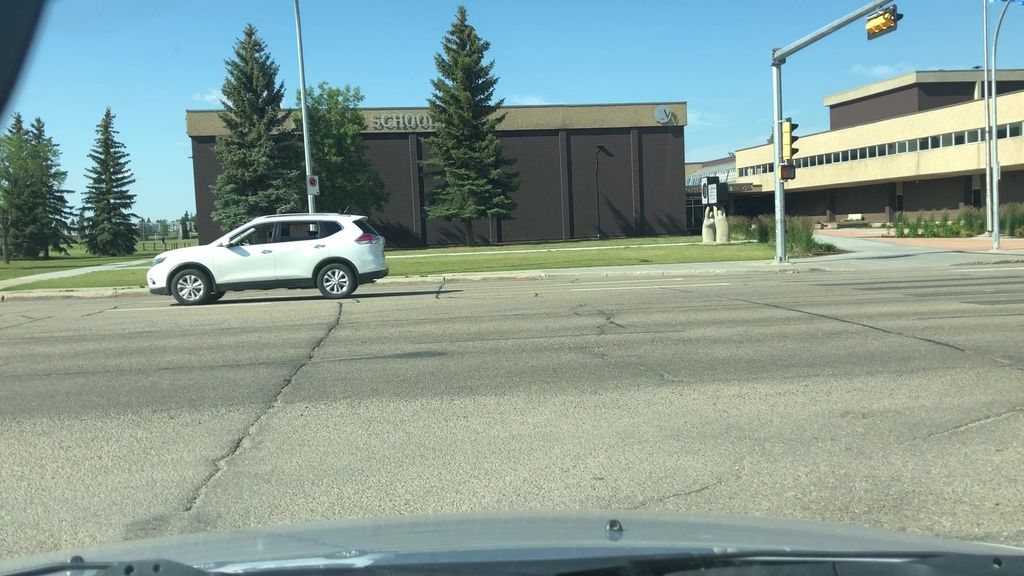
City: edmonton